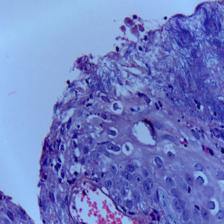
Diagnosis: OSCC